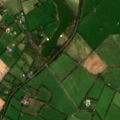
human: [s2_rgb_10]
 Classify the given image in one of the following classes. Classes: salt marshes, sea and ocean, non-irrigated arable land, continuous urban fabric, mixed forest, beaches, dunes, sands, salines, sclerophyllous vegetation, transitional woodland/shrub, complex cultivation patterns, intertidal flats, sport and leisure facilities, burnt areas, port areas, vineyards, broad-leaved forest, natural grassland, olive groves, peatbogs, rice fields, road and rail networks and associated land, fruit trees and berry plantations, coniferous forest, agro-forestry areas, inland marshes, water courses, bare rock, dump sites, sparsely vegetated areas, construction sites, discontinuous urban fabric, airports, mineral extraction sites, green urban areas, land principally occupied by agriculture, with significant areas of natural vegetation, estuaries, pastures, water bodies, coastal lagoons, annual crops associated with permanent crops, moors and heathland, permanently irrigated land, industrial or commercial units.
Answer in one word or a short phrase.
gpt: non-irrigated arable land, pastures